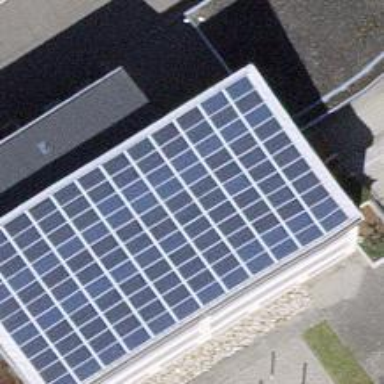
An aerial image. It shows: Solar power generator utilizing photovoltaic technology with solar photovoltaic panels.